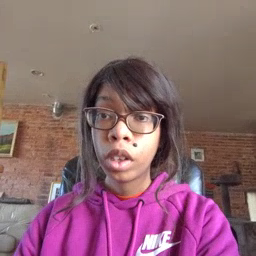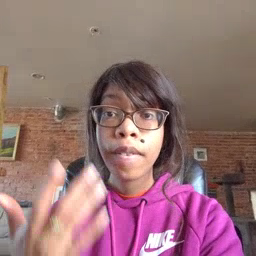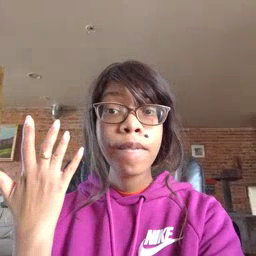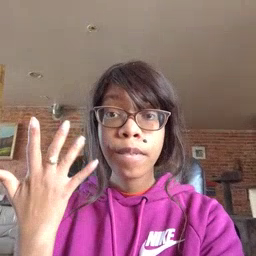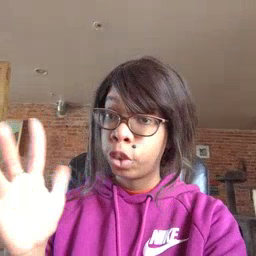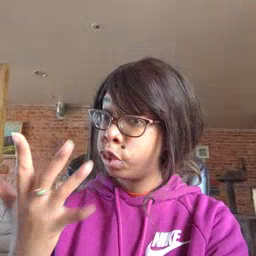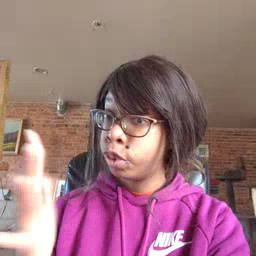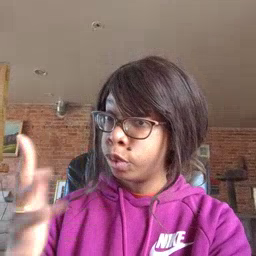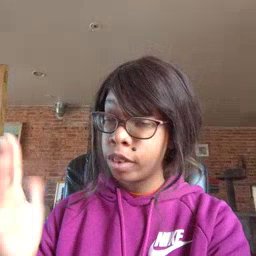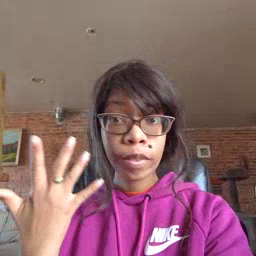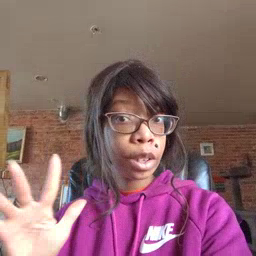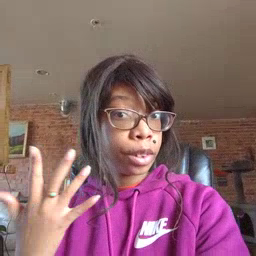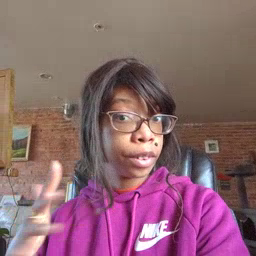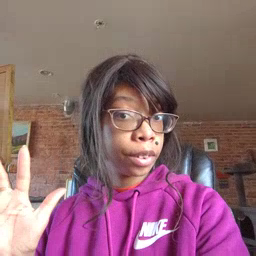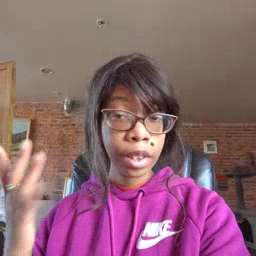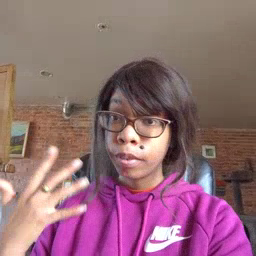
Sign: finish